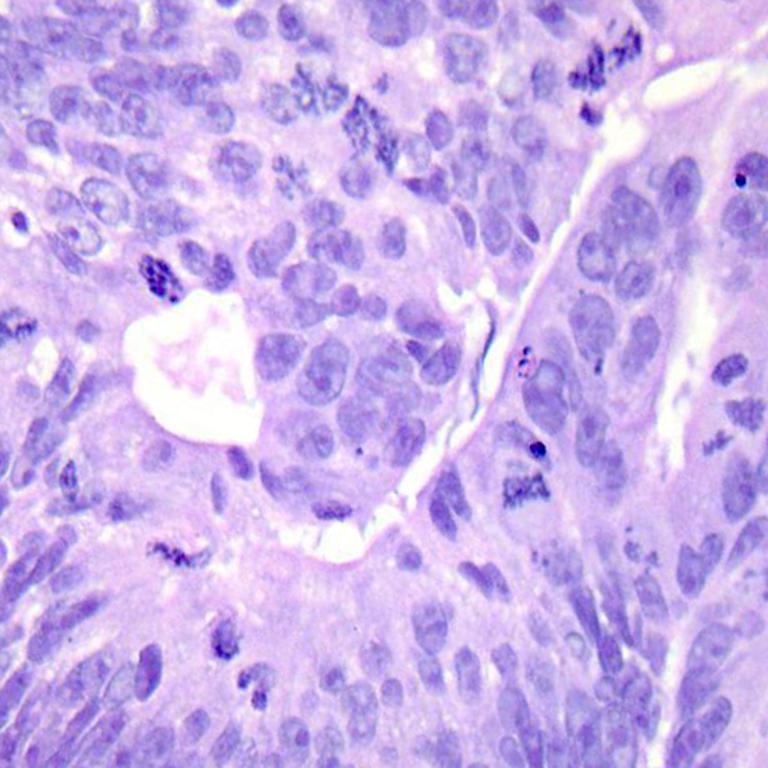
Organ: colon
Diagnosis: adenocarcinomas